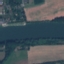
Label: River